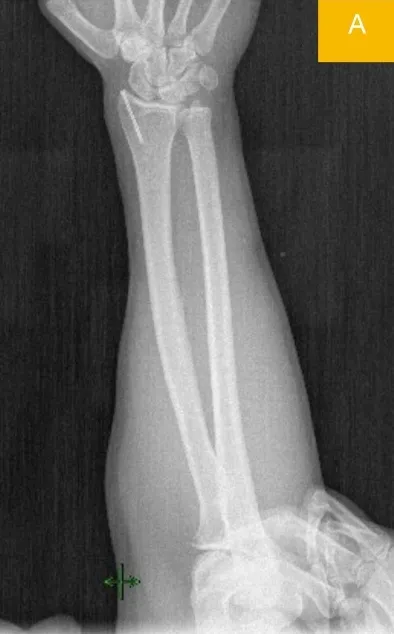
Posteroanterior.
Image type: radiology (x_ray)